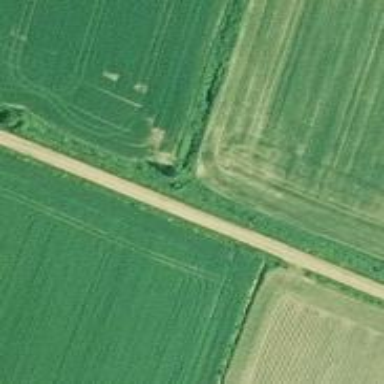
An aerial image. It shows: Unclassified road.